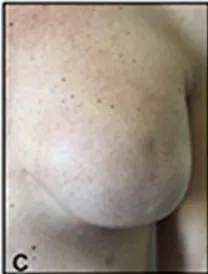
9 months after TDM1 discontinuation.
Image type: medical_photograph (skin_photograph)